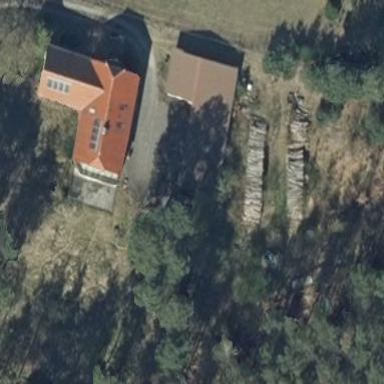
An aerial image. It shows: Farmyard area.